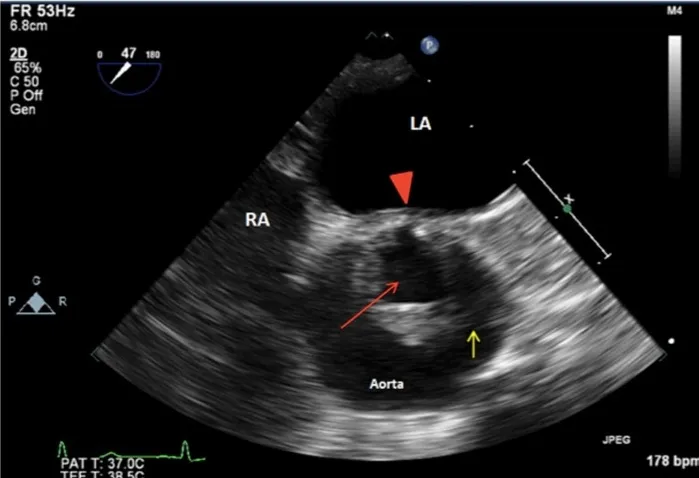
2D TEE midesophageal AV short-axis view showing a unicuspid aortic valve with a single posterior commissure (arrowhead), raphe (yellow arrow), and an eccentric orifice in systole (red arrow). LA, left atrium; RA, right atrium.
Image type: radiology (ultrasound)